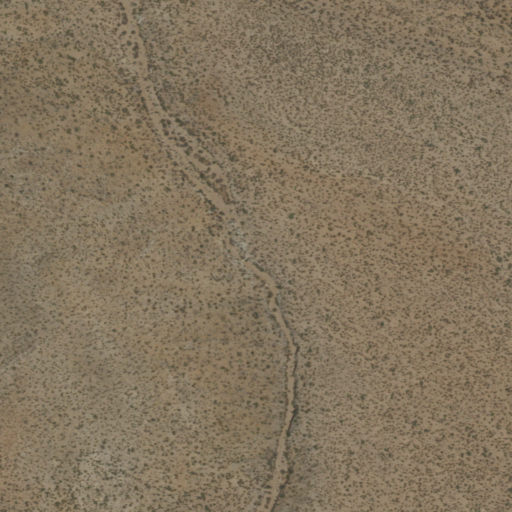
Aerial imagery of valley in New Mexico named Lee Canyon containing shrub and grassland